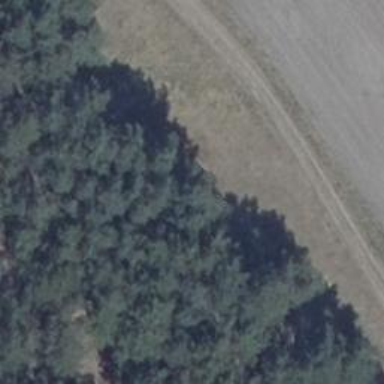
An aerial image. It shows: Hunting stand.